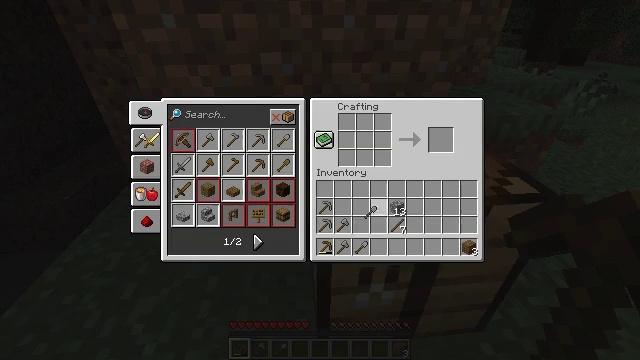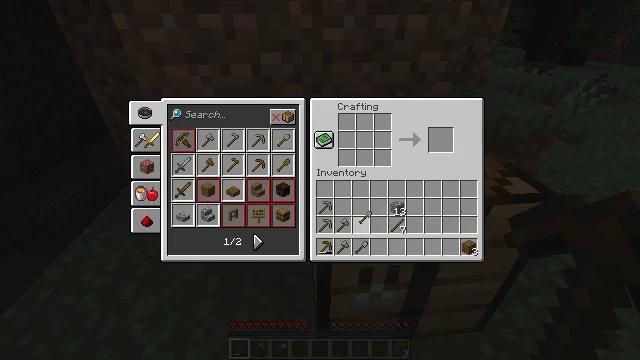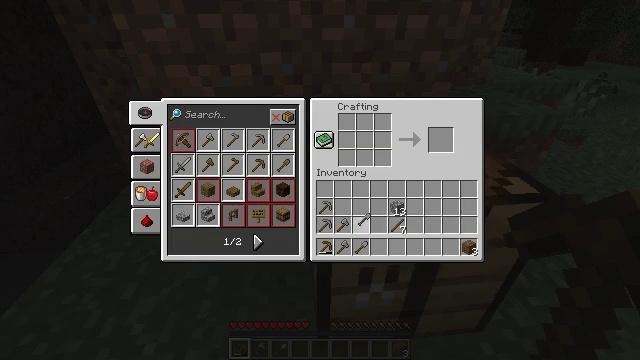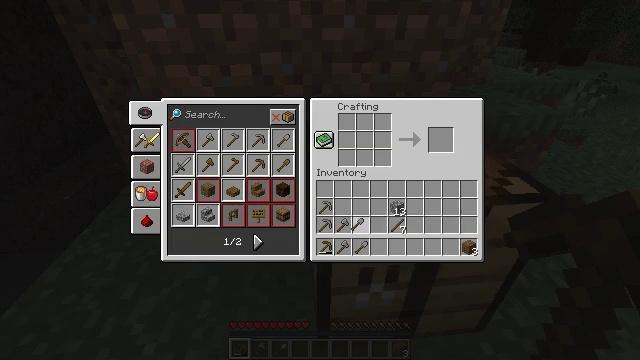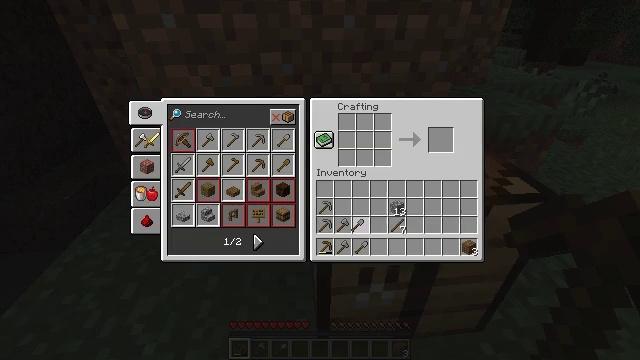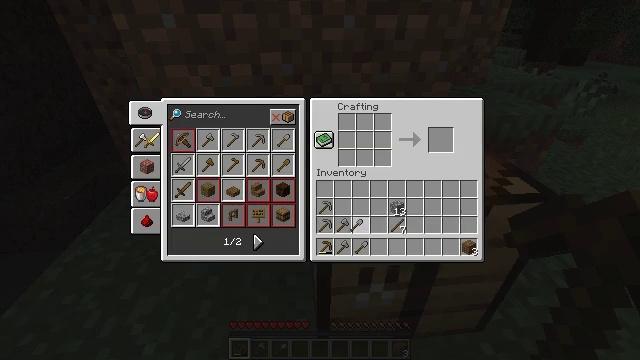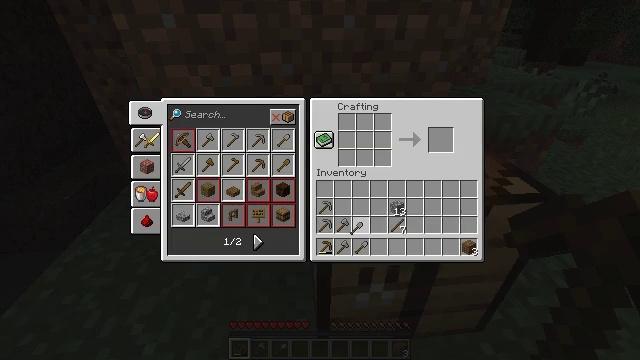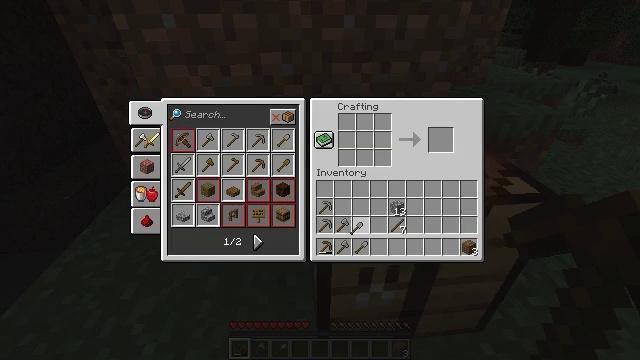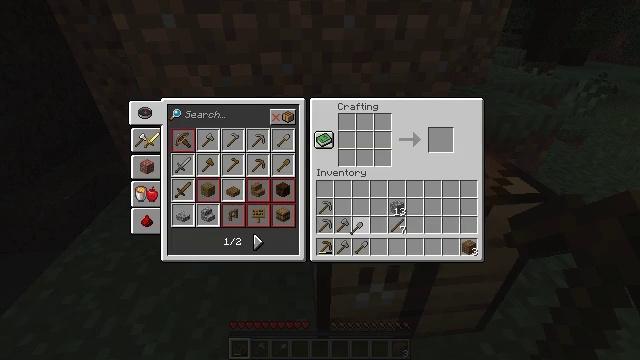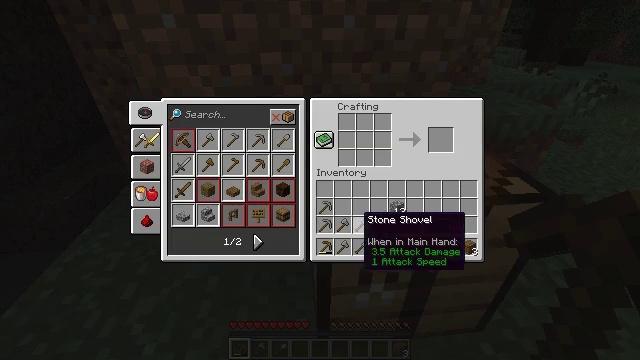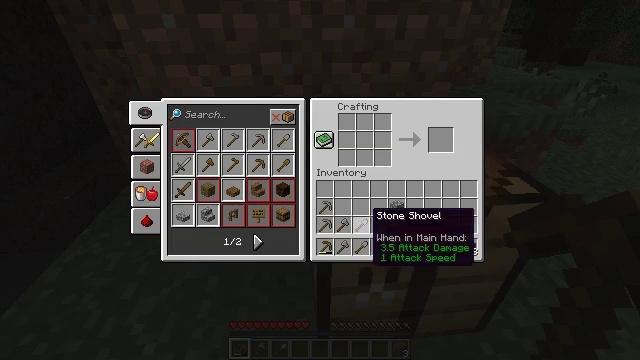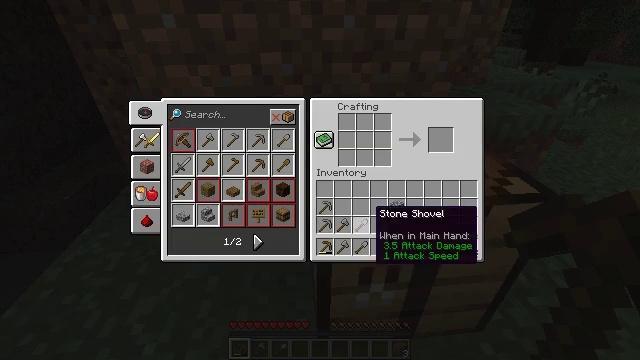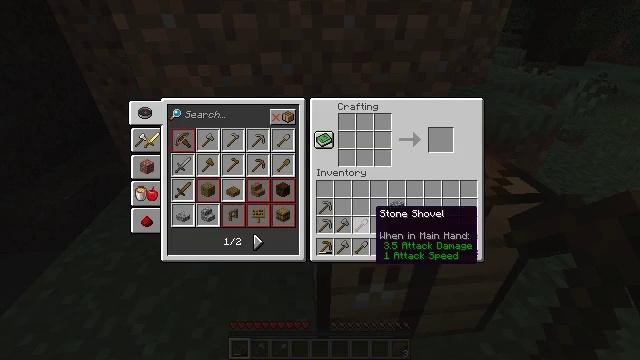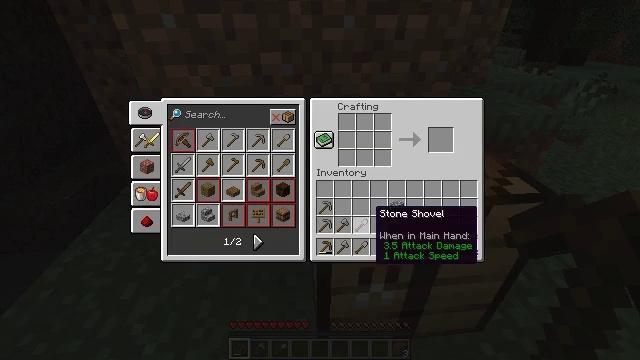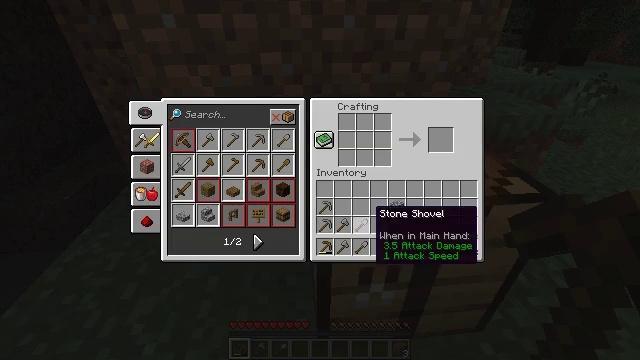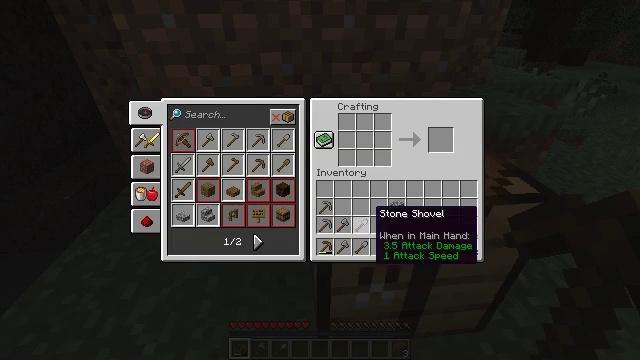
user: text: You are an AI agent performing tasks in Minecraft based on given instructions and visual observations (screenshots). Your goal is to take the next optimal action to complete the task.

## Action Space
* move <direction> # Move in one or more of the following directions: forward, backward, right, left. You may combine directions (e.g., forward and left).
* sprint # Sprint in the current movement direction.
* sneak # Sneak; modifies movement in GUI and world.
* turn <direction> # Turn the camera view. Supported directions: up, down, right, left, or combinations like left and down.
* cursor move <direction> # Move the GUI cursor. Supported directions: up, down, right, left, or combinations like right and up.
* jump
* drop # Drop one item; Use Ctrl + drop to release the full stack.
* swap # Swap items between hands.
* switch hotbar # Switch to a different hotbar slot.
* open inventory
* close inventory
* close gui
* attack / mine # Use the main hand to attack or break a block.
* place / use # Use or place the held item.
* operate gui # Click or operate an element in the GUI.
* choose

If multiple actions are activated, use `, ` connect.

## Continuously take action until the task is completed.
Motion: motion action
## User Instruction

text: Attack the crafting table to break it.
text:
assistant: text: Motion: open gui
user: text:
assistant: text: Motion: no_op
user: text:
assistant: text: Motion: no_op
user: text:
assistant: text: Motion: no_op
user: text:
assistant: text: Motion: no_op
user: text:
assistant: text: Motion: no_op
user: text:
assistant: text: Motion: operate gui
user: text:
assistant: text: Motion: operate gui
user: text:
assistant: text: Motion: no_op
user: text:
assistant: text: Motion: cursor move right
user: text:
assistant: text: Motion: no_op
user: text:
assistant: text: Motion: no_op
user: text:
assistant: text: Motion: no_op
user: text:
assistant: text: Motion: no_op
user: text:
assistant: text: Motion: no_op
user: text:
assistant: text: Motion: no_op
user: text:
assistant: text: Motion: cursor move right
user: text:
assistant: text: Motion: no_op
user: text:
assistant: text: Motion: no_op
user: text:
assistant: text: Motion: no_op
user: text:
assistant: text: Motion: close gui
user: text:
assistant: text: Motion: turn right
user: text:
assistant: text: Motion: turn right and up
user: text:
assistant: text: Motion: turn right and up
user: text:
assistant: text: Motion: turn right and up
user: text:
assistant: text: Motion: turn right and up
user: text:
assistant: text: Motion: turn right and up
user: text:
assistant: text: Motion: turn right and up
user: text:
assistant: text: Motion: no_op
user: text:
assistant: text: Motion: no_op